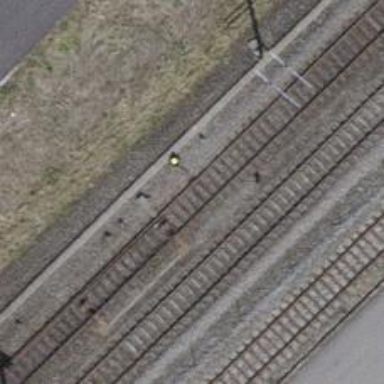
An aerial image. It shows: Railway with electrified contact lines.